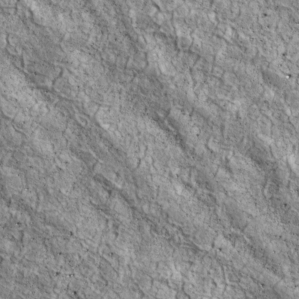
Label: non_frost